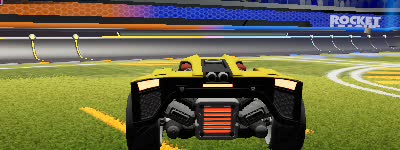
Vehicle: breakout